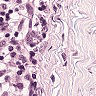
Metastatic tissue present: no